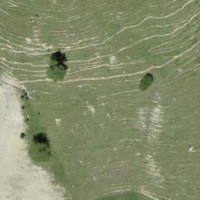
EUNIS habitat code: 26
Species observed at this site:
Agriades glandon